You are looking at the short-time Fourier spectrogram of a bearing's acceleration signal. Determine the bearing's health state. Answer with exactly one of: normal, inner_race, outer_race, ball.
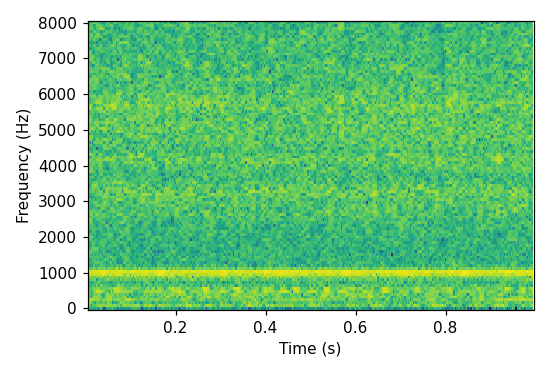
Answer: normal